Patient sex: M
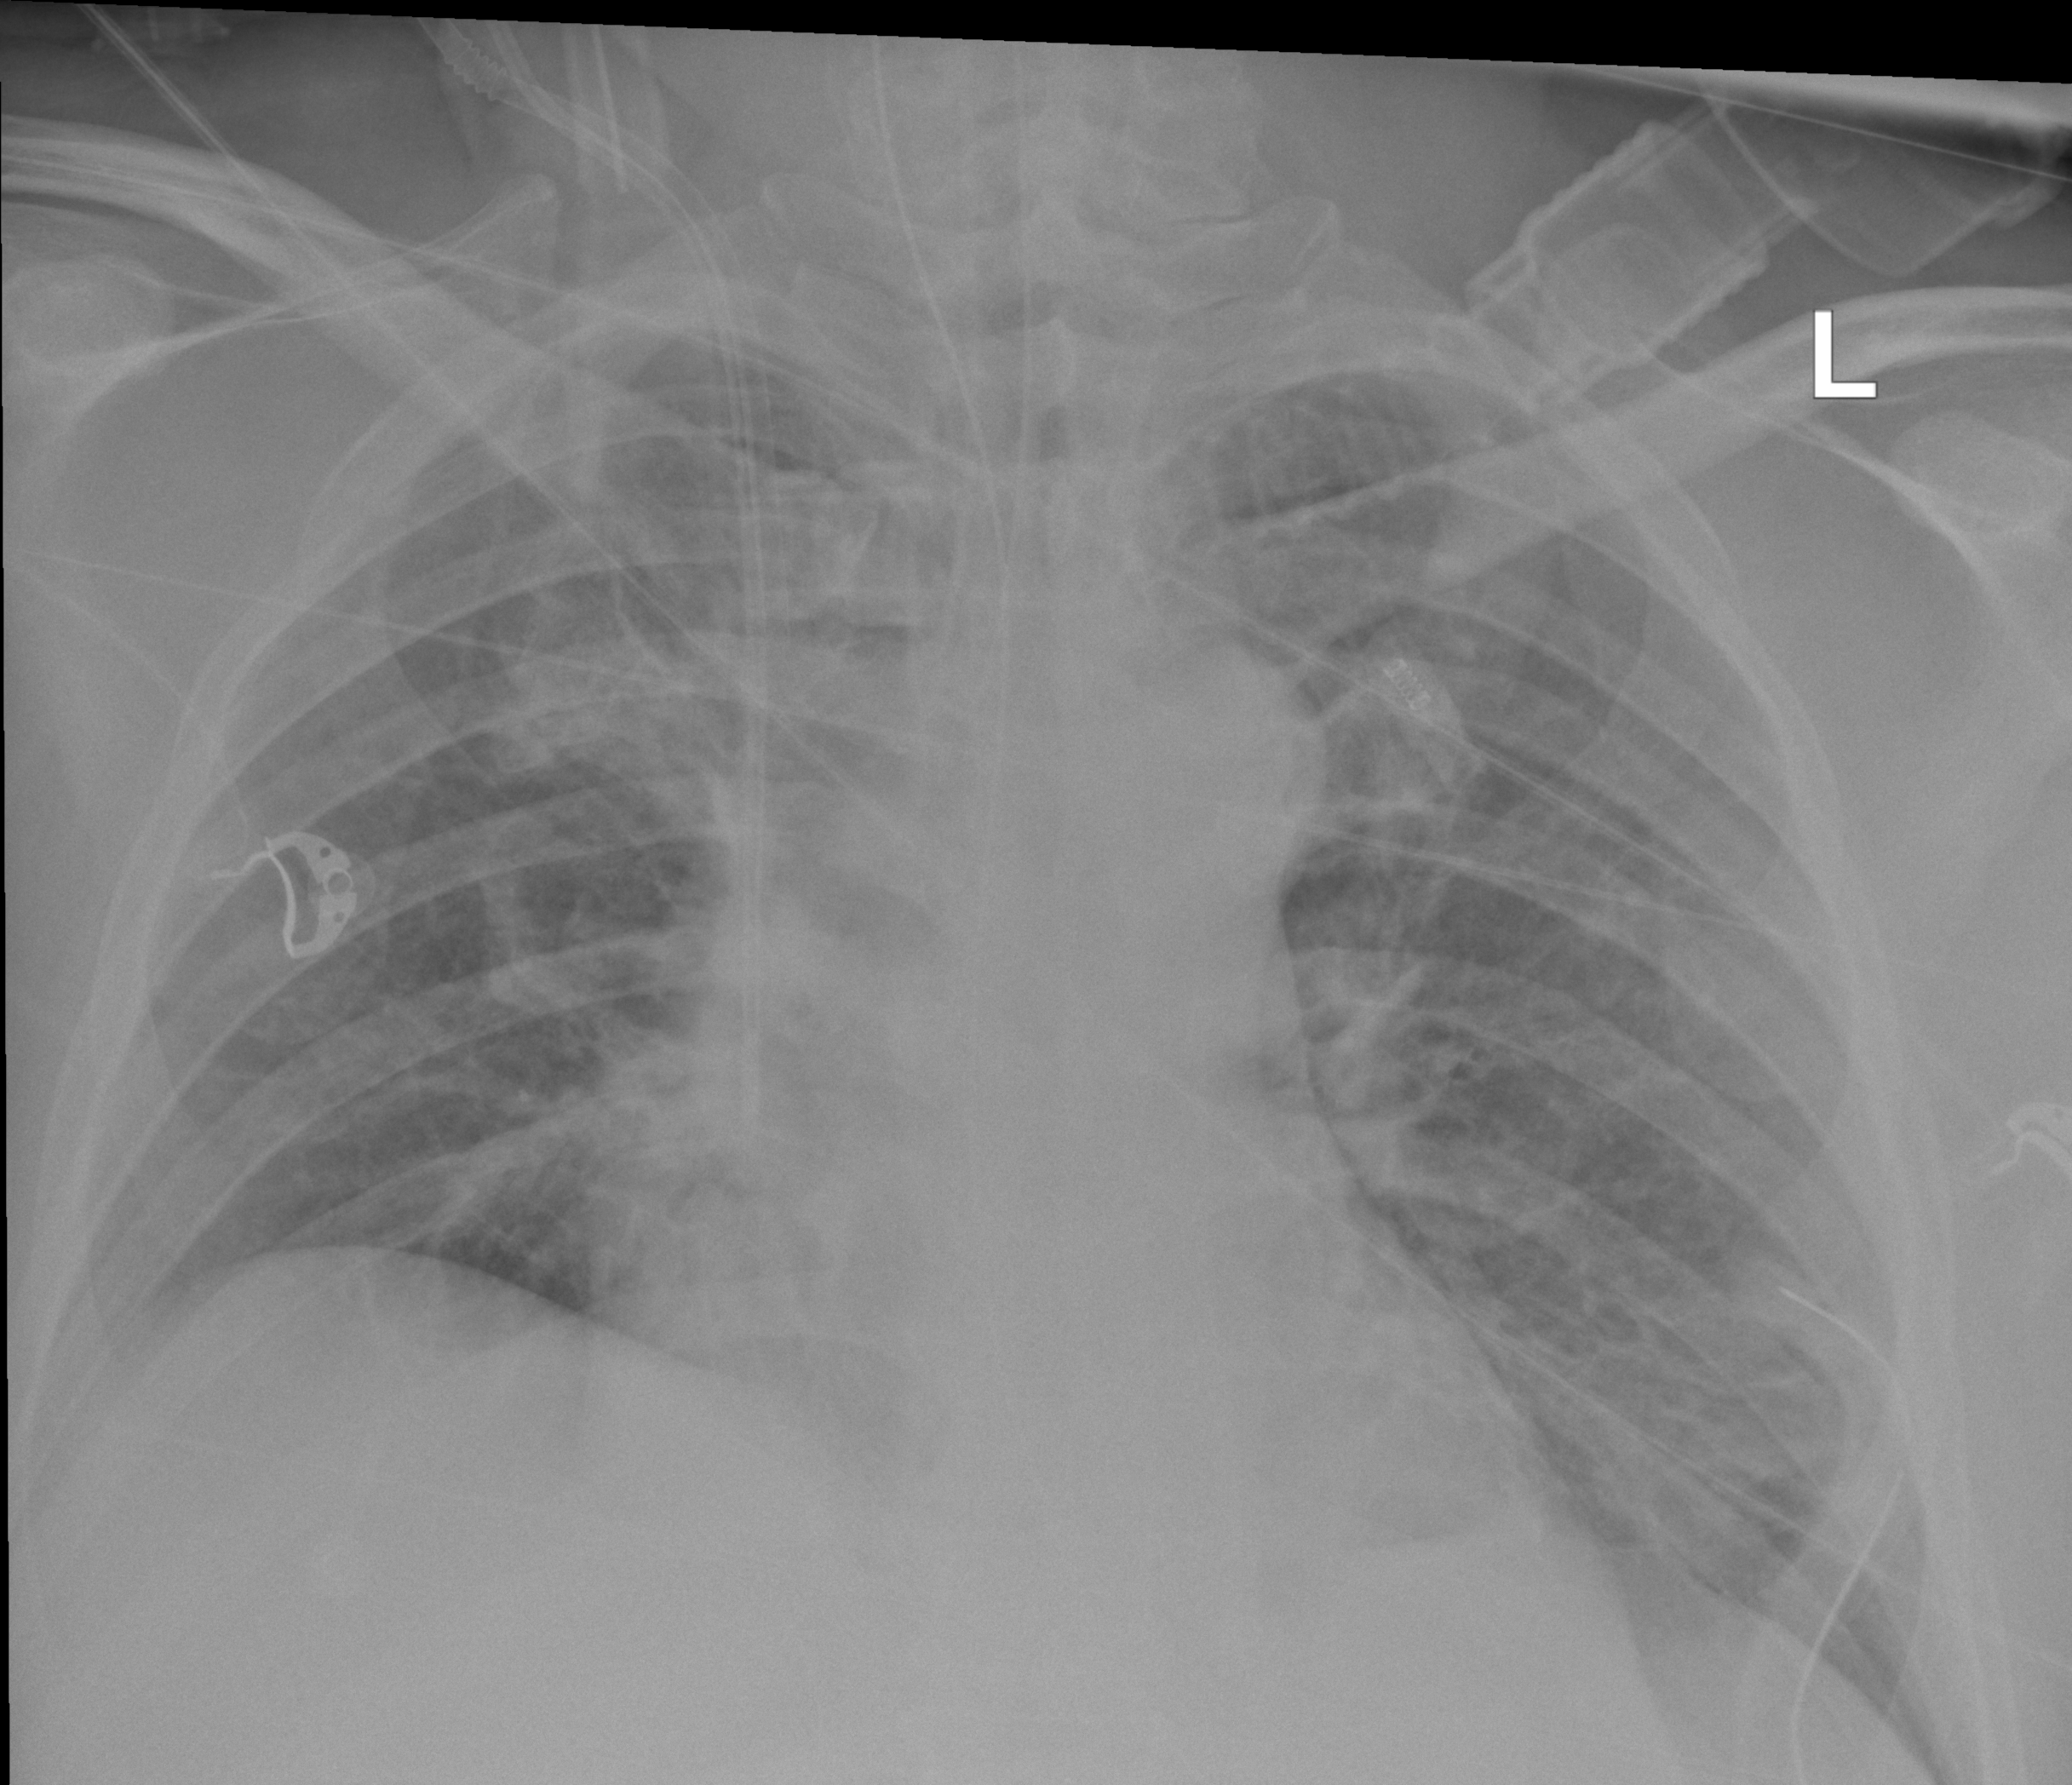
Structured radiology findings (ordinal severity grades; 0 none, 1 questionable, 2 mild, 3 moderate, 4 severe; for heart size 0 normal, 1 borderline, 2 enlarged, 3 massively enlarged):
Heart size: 0
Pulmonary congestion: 2
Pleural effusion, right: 1
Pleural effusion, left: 0
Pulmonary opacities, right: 2
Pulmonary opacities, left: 2
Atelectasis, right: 2
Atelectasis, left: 2